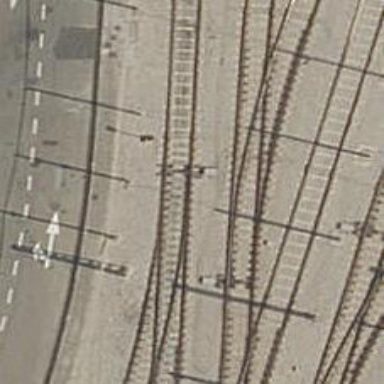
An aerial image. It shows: Railway switch.